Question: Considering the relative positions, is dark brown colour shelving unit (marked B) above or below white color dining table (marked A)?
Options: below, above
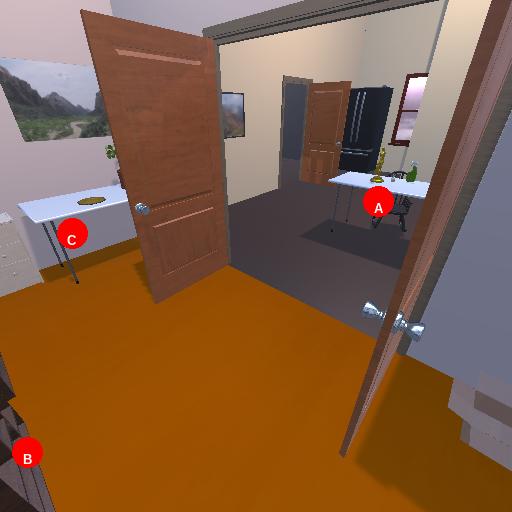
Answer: below